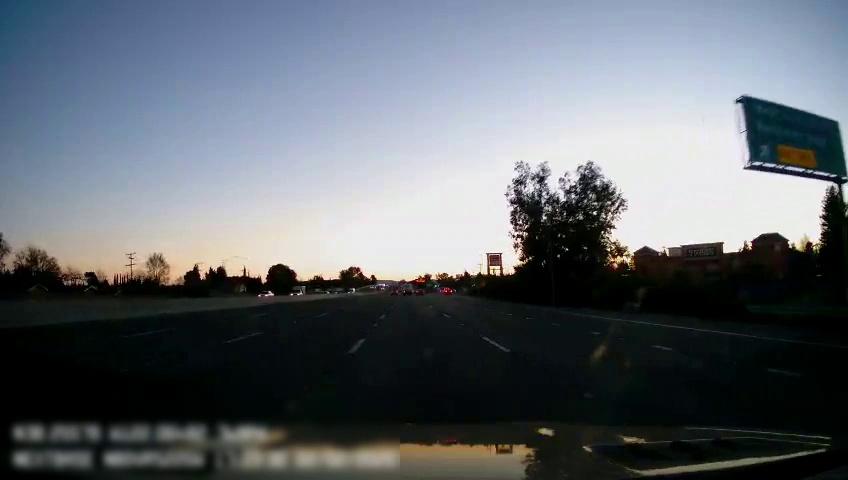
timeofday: Day
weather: Sunny
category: Drivable Space
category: Vehicles | Van
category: Vehicles | Car
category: Vehicles | Truck
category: Lanes | Current Lane
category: Lanes | Alternate Lane
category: Lanes | Alternate Lane
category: Lanes | Current Lane
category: Lanes | Alternate Lane
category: Lanes | Alternate Lane
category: Traffic | Signs